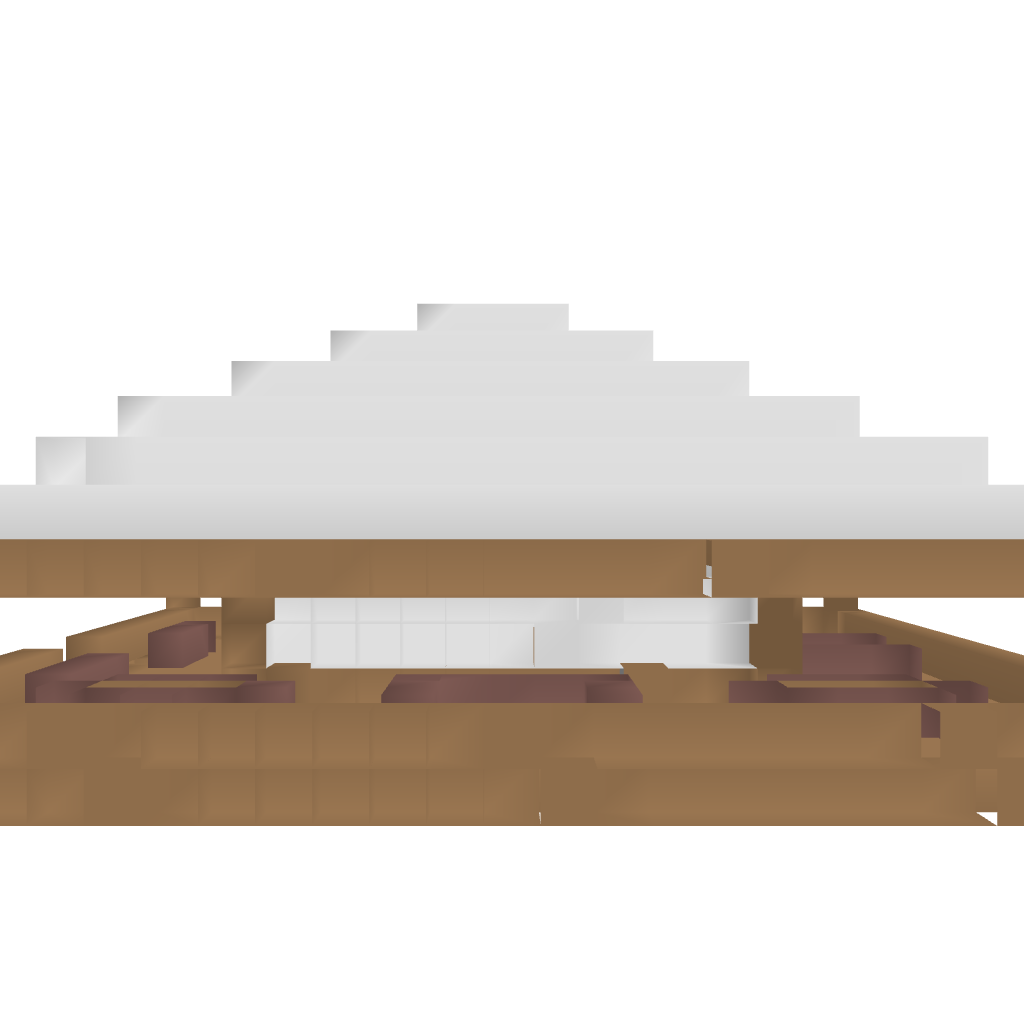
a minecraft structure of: Simple Restaurant good quality